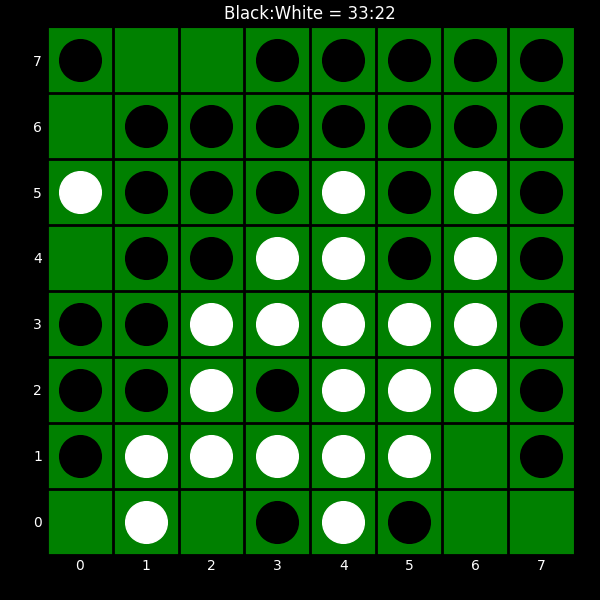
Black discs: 33
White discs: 22